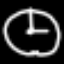
Label: clock